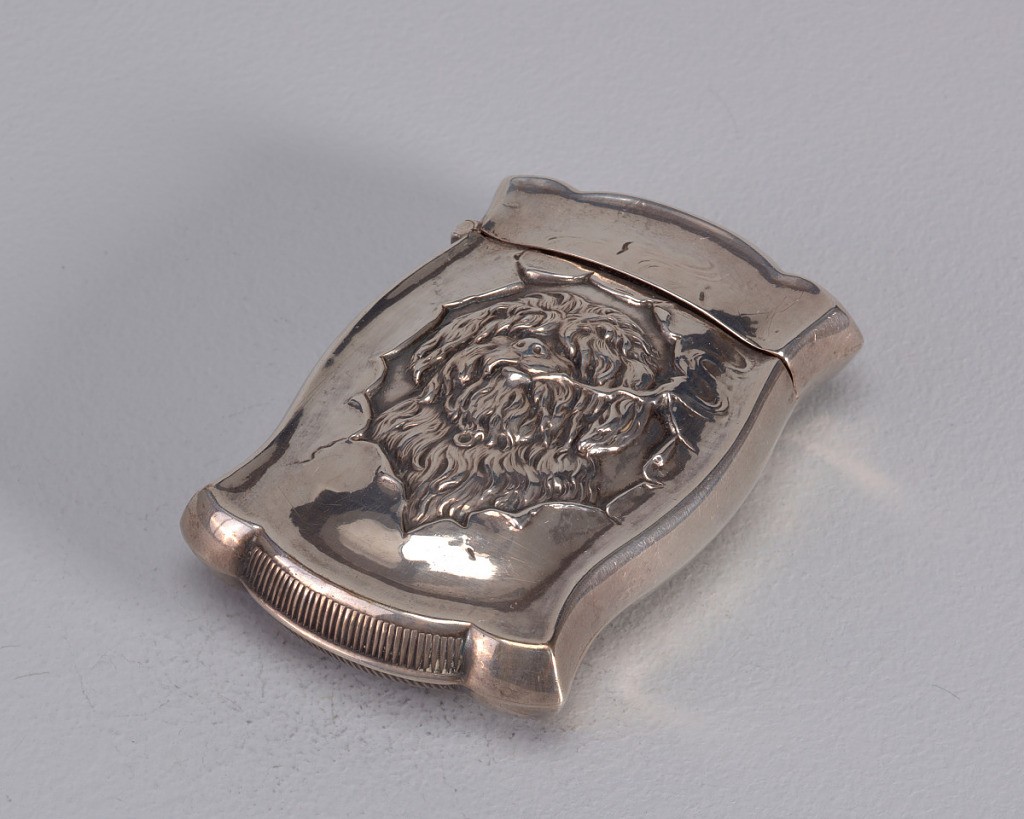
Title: Matchsafe
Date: early 20th century
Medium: Silver
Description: Rectangle form with bulging sides and flared corners.  The front has a plain silver surface with illusionary relief scene of head of hairy dog peering through ripped hole in safe.  Dog is smoking with smoke trails off to right side.